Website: walmart
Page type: customer-info-address
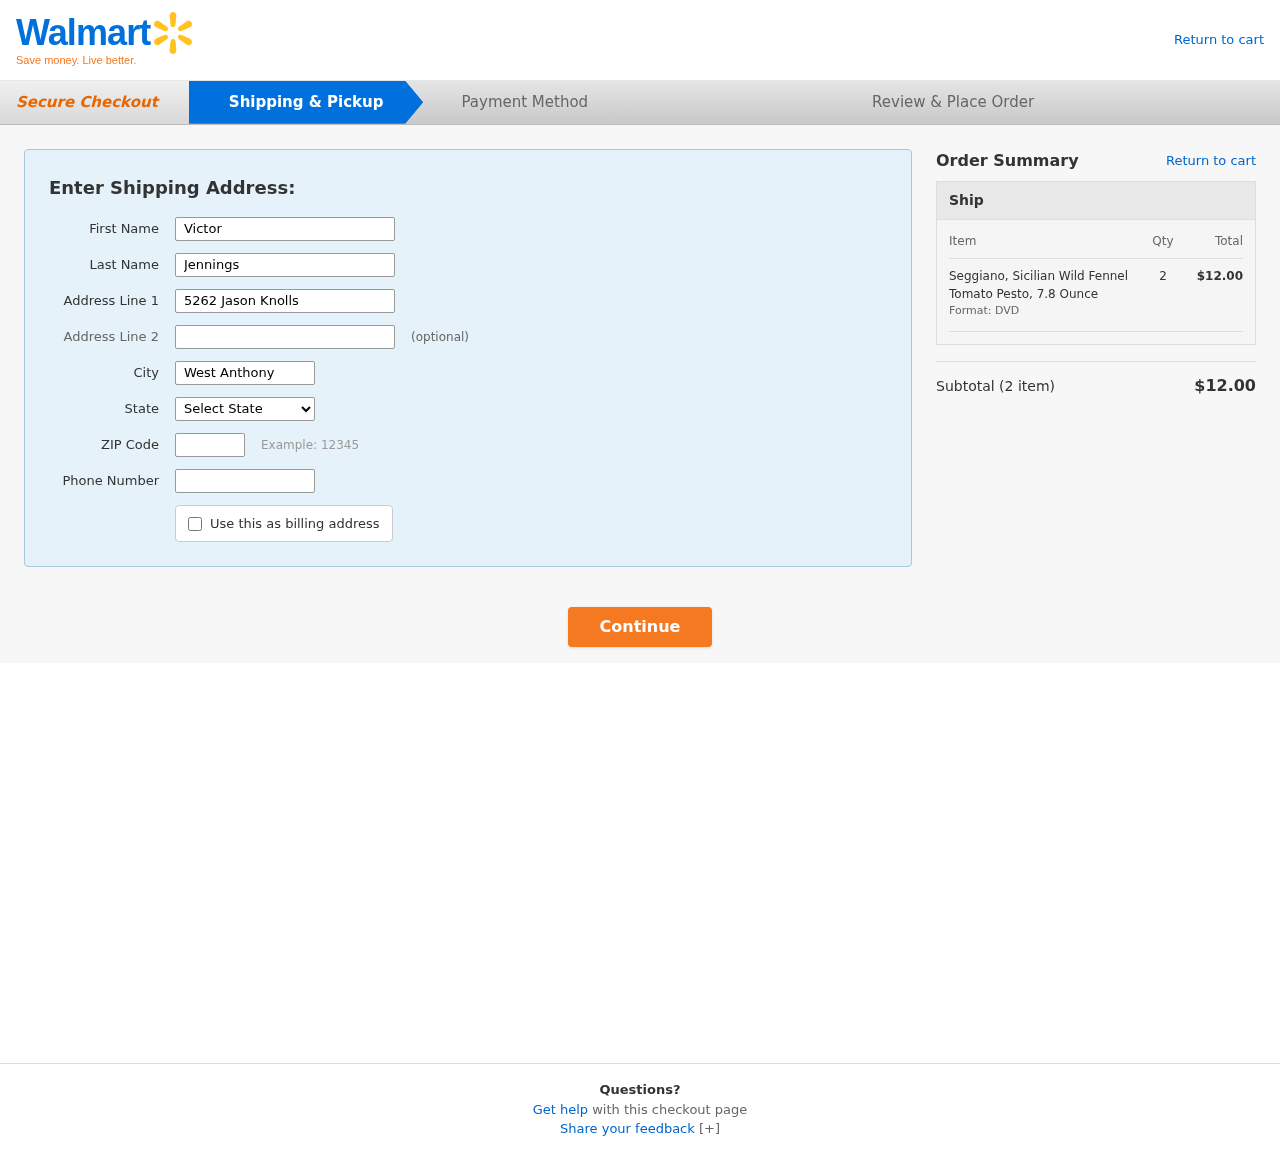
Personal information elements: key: PII_CITY
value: West Anthony
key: PII_FIRSTNAME
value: Victor
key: PII_LASTNAME
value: Jennings
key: PII_PHONE
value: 9653213723
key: PII_POSTCODE
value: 85040
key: PII_STATE
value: Arizona
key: PII_STREET
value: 5262 Jason Knolls
Product elements: key: PRODUCT1_NAME
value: Seggiano, Sicilian Wild Fennel Tomato Pesto, 7.8 Ounce
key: PRODUCT1_QUANTITY
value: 2
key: PRODUCT1_LINE_TOTAL
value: $12.00
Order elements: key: ORDER_NUM_ITEMS
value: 2
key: ORDER_SUBTOTAL
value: $12.00